Question: I am having troubles converting a complicated data base output from its wide form to the long format. It has a couple of hundred rows and ~1,000 columns.
It looks something like this:

The problem is that the variable of df1_long or the columns of df1_wide contain information that I want to select upon. So I rather want to have something like this:
'''
ID part task subgroup type result
Ind_A a 12 aa 2 yes
Ind_A a 12 bb 2 yes
Ind_A b 12 aa 3 opt_1
Ind_A b 13 aa 4 100
Ind_B a 12 aa 2 no
Ind_B a 12 bb 2 yes
Ind_B b 12 aa 3 opt_2
Ind_B b 13 aa 4 50
Ind_C a 12 aa 2 no
Ind_C a 12 bb 2 no
Ind_C b 12 aa 3 opt_1
Ind_C b 13 aa 4 200
'''
I dont mind that the numerical values/results get transformed into characters.
Is there a easy way to accomplish that with the stack() or reshape() function?
Or do I have to code a function that performes some strsplits commands on the column names to extract the relevant information and then store those in separate new columns.
The long format will definitely be much more easy to work with and ask questions to the data set. Coding something for >1000 columns with those cryptic columns names just looks like a nightmare to me.
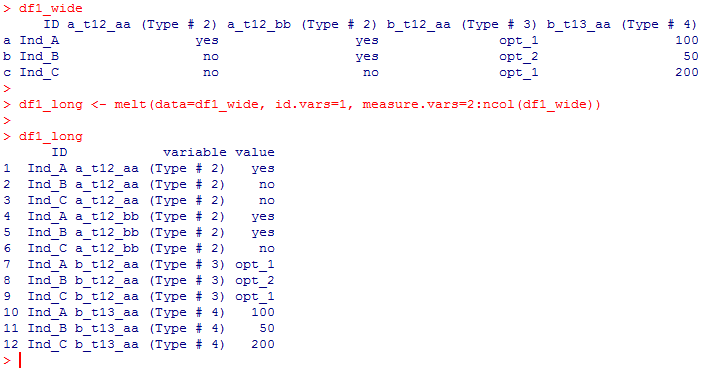
Answer: Ok fine. I give in.
Here's your data:
'''
df1_wide <- data.frame(v1 = c("Ind_A", "Ind_B", "Ind_C"),
v2 = c("Y", "N", "N"), v3 = c("Y", "Y", "N"),
v4 = c("op1_1", "opt_2", "opt_1"),
v5 = c(100, 50, 200))
rownames(df1_wide) <- letters[1:3]
colnames(df1_wide) <- c("ID", "a_t12_aa (Type # 2)", "a_t12_bb (Type # 2)",
"b_t12_aa (Type # 3)", "b_t13_aa (Type # 4)")
df1_wide
# ID a_t12_aa (Type # 2) a_t12_bb (Type # 2) b_t12_aa (Type # 3) b_t13_aa (Type # 4)
# a Ind_A Y Y op1_1 100
# b Ind_B N Y opt_2 50
# c Ind_C N N opt_1 200
'''
This is what you have done so far:
'''
df1_long <- melt(df1_wide, id.vars="ID")
'''
This is what it sounds like you want:
'''
cbind(df1_long["ID"],
colsplit(gsub("\s|\(Type|\)|#", " ", df1_long$variable),
pattern="_|\s+",
names = c("part", "task", "subgroup", "type")),
df1_long["value"])
# ID part task subgroup type value
# 1 Ind_A a t12 aa 2 Y
# 2 Ind_B a t12 aa 2 N
# 3 Ind_C a t12 aa 2 N
# 4 Ind_A a t12 bb 2 Y
# 5 Ind_B a t12 bb 2 Y
# 6 Ind_C a t12 bb 2 N
# 7 Ind_A b t12 aa 3 op1_1
# 8 Ind_B b t12 aa 3 opt_2
# 9 Ind_C b t12 aa 3 opt_1
# 10 Ind_A b t13 aa 4 100
# 11 Ind_B b t13 aa 4 50
# 12 Ind_C b t13 aa 4 200
'''
I can't guarantee that the regular expression that I used with 'gsub' will work with your actual data, but hopefully this is enough to point you in the right direction.
In the future, please note that sharing a screenshot of your data is pretty useless. Please share data as I did in this question, so that others can easily copy and paste to get started on trying to help you out.
---
You may want to consider that you rename your variables along the lines of 'a_t12_aa_2', in the future, in which case, the 'colsplit' step would just be 'colsplit(variable, "_", c("part", "task", "subgroup", "type"))'.